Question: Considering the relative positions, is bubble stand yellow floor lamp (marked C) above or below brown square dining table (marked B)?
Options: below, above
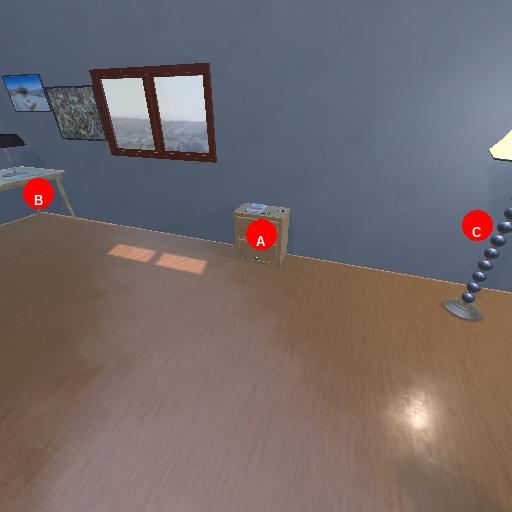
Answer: below